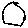
Label: moon